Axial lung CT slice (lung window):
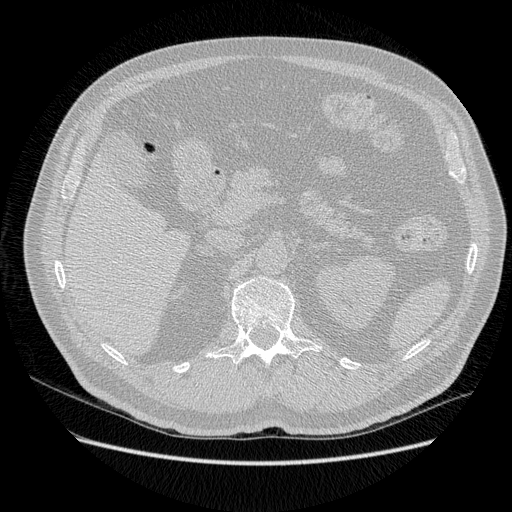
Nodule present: no